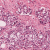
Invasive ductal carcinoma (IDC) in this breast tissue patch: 1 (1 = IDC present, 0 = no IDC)